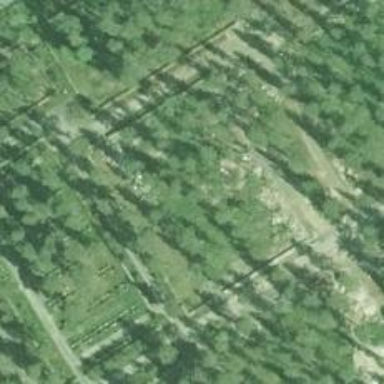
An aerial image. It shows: Sector within cemetery.